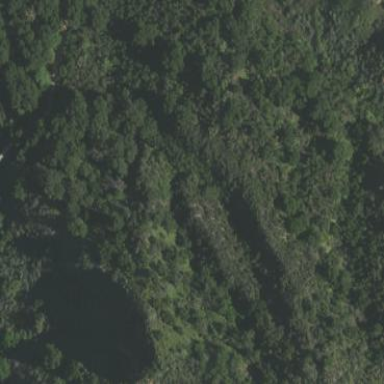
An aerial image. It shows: Lush woodland area covered with trees.